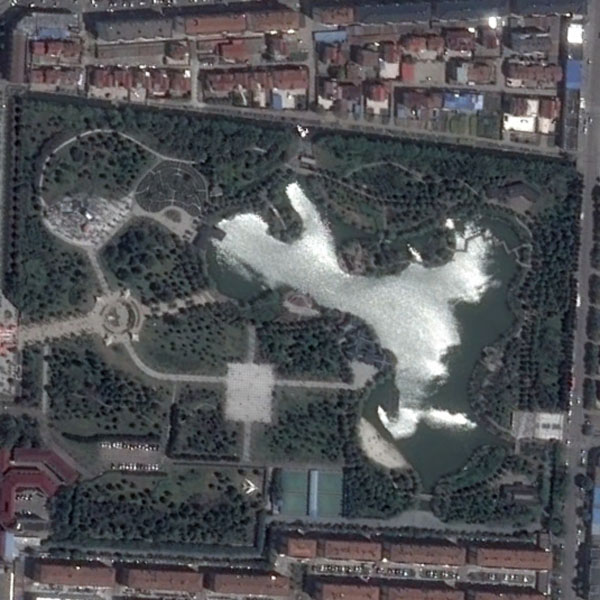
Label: Park